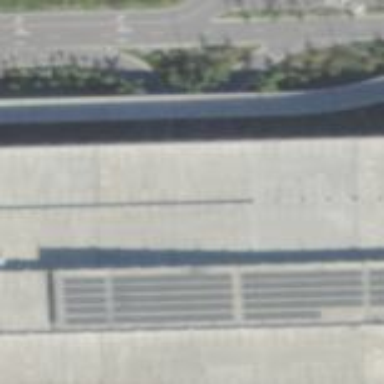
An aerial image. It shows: Multi-storey parking building.